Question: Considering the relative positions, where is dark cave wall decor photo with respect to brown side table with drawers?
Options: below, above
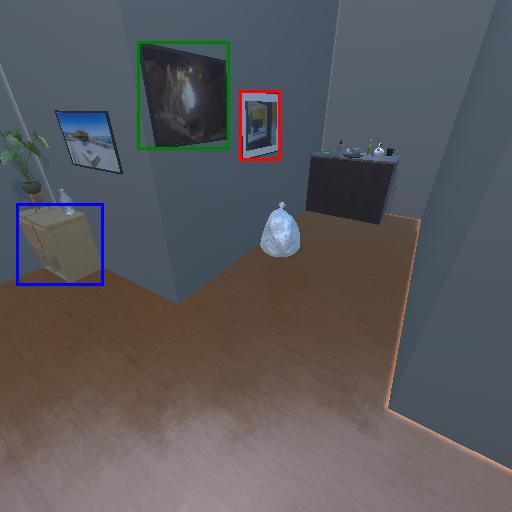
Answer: below